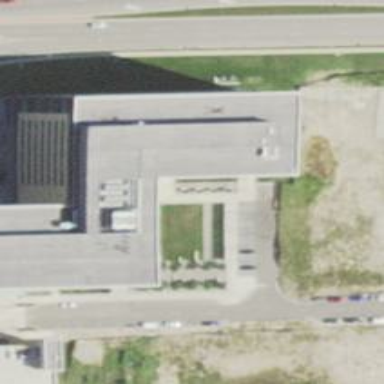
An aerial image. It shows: Government office.